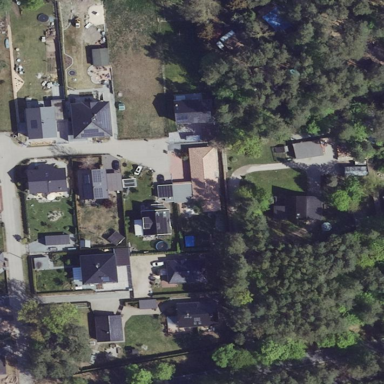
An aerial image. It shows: Residential area.